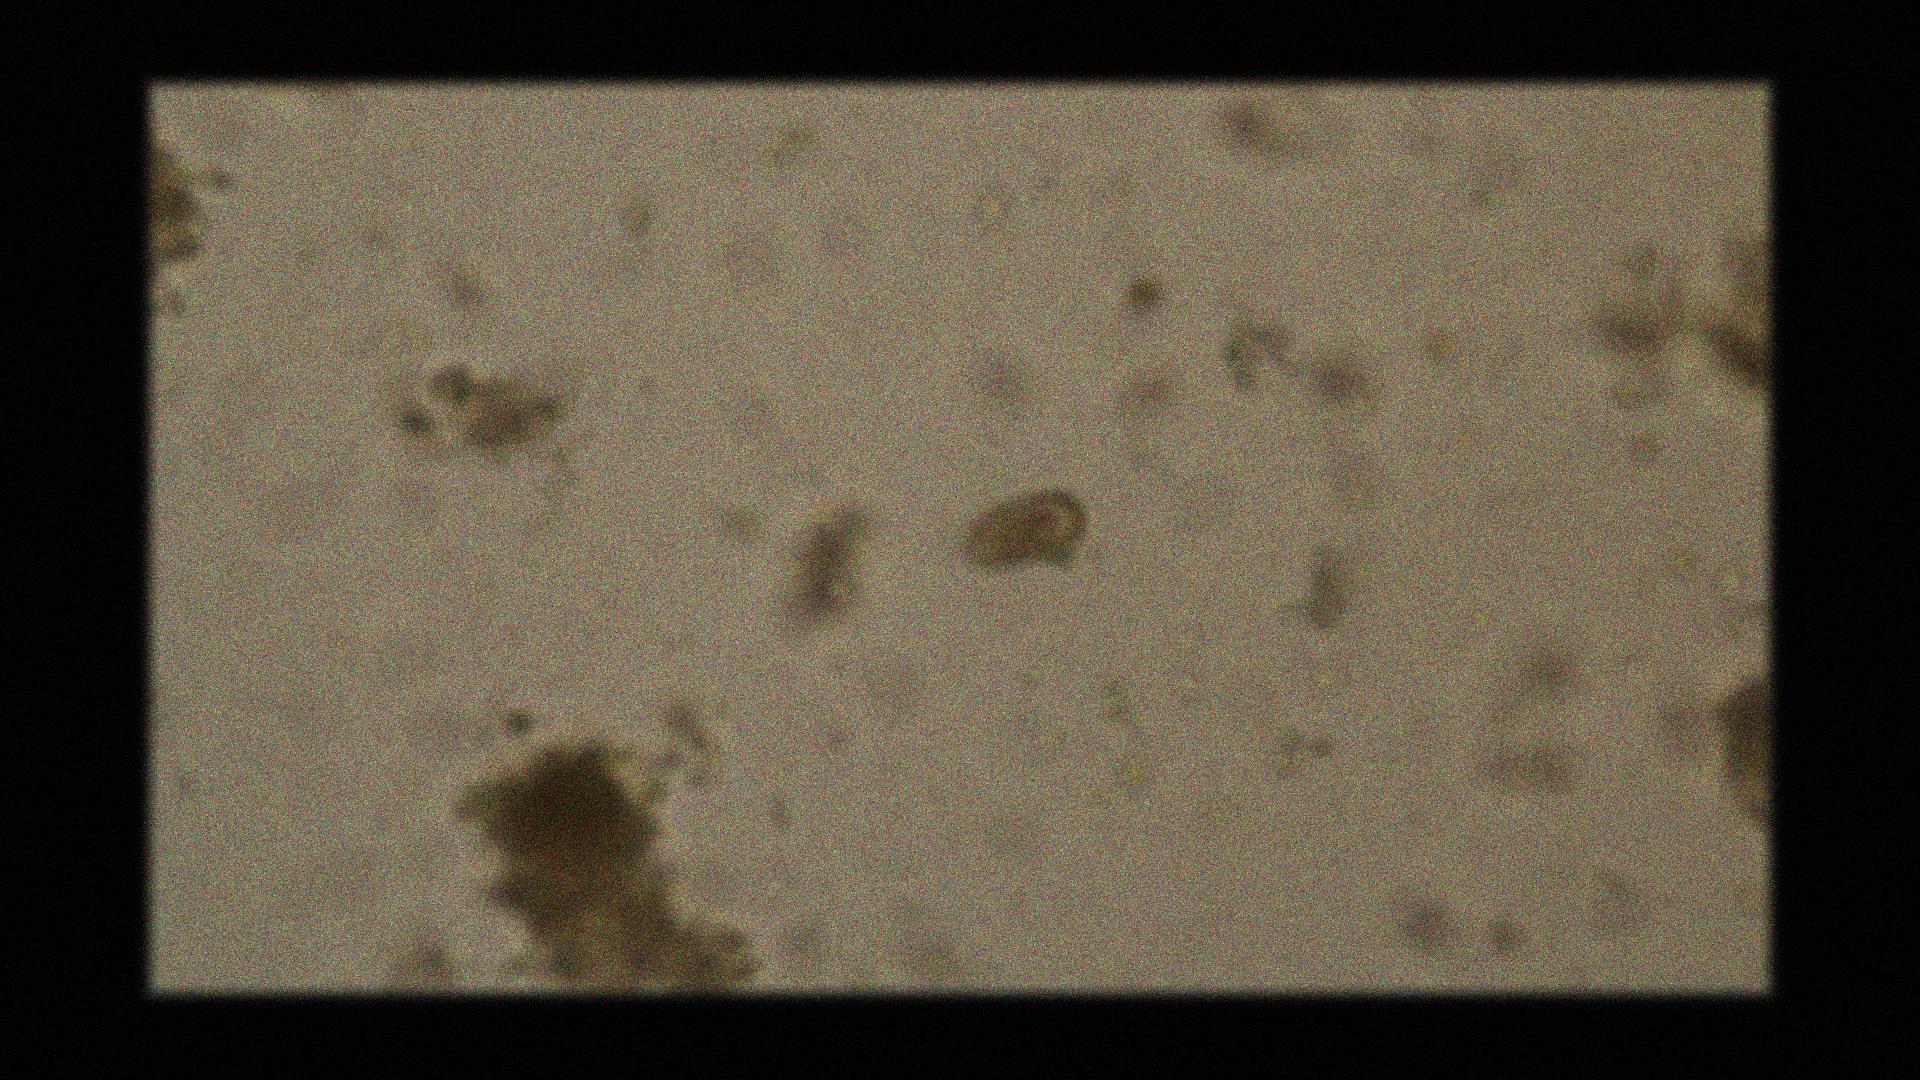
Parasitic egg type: Capillaria philippinensis